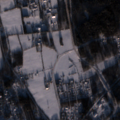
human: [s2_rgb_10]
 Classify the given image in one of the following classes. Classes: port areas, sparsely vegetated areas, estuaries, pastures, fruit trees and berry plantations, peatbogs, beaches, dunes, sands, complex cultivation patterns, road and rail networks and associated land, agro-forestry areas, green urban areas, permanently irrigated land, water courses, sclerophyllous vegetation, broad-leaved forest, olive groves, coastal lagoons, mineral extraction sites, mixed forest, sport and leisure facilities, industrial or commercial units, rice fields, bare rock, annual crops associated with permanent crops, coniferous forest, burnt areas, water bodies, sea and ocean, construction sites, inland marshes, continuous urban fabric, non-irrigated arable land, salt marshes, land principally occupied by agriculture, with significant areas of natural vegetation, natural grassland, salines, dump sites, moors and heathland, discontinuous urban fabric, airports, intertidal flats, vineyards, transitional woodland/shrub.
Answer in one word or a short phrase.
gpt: discontinuous urban fabric, land principally occupied by agriculture, with significant areas of natural vegetation, broad-leaved forest, coniferous forest, water bodies